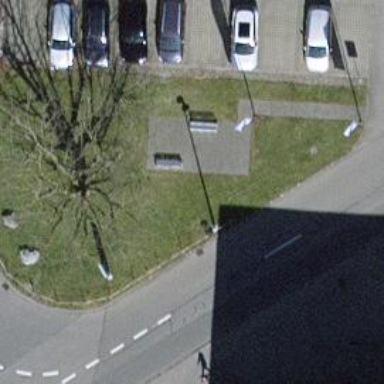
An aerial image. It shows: Bench.